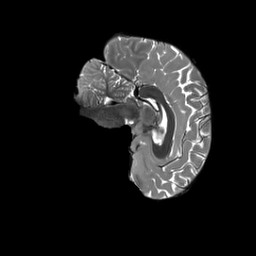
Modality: T2w
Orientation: sagittal
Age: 19
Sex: female
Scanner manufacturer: siemens
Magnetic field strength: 3 T
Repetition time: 3.2 s
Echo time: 0.566 s